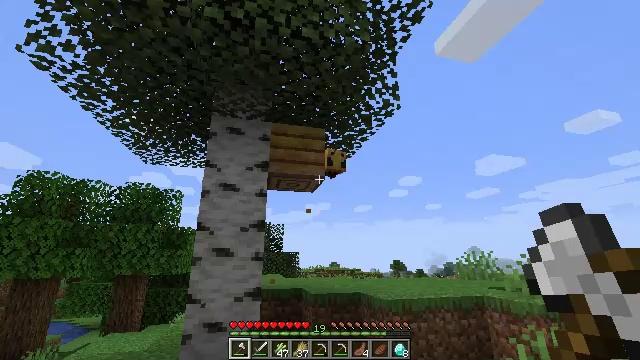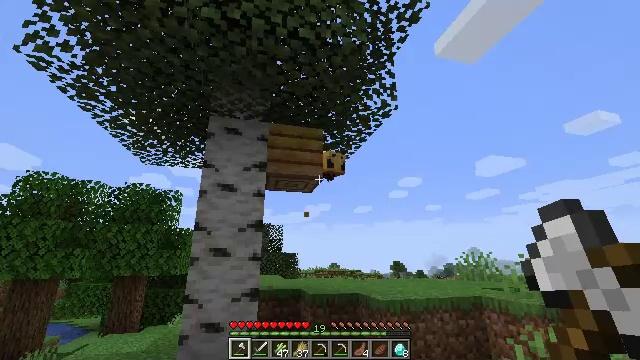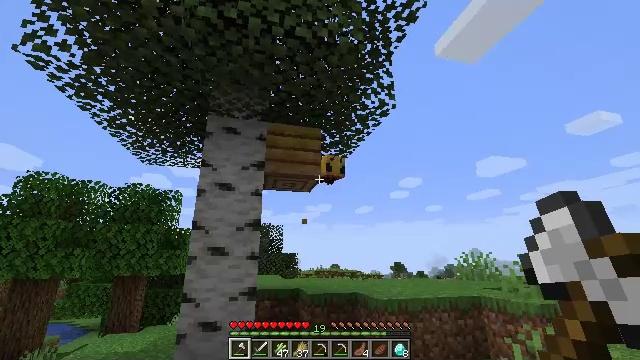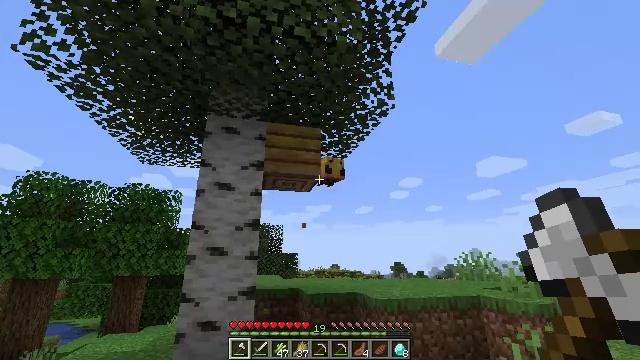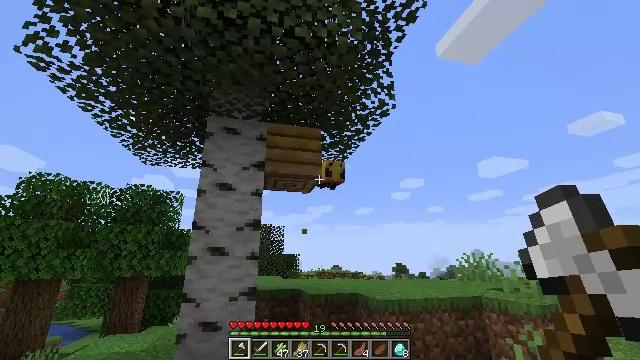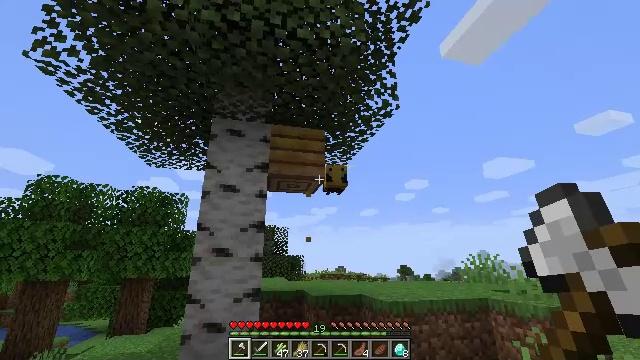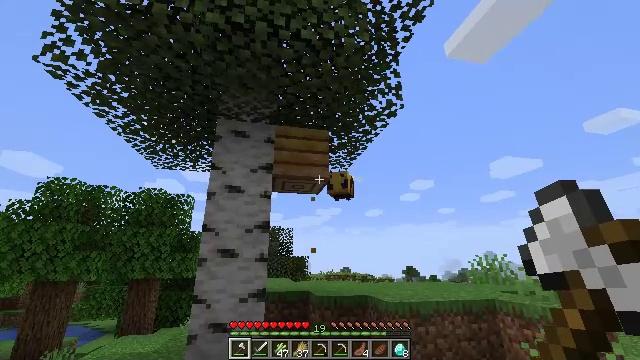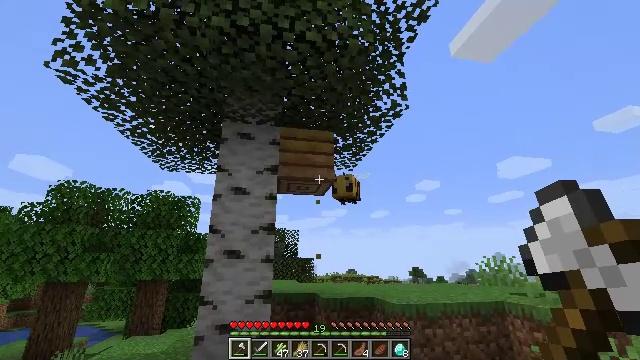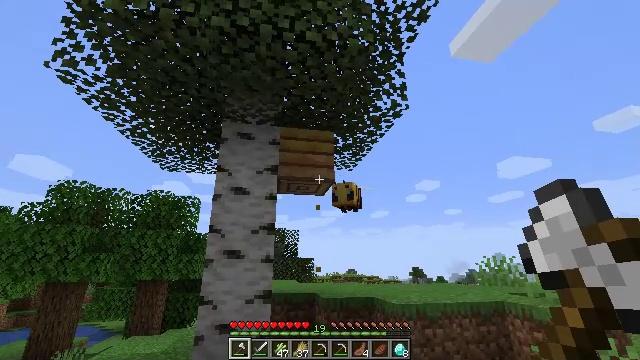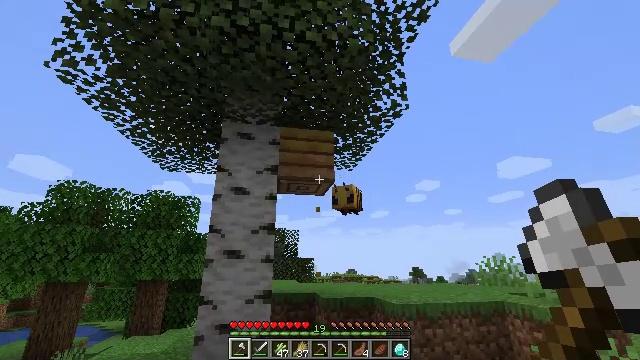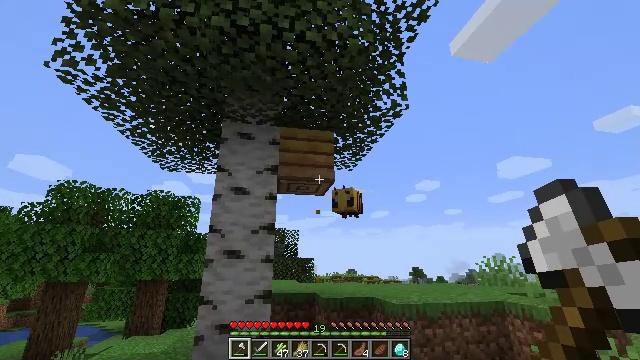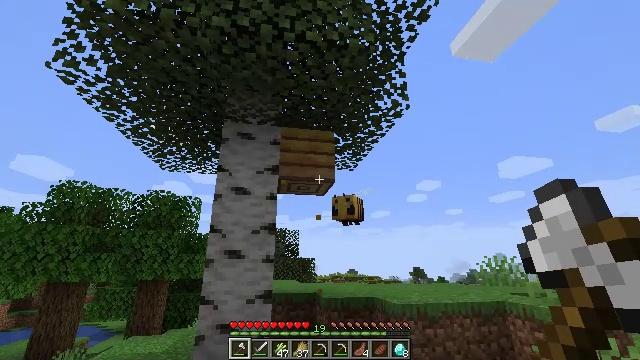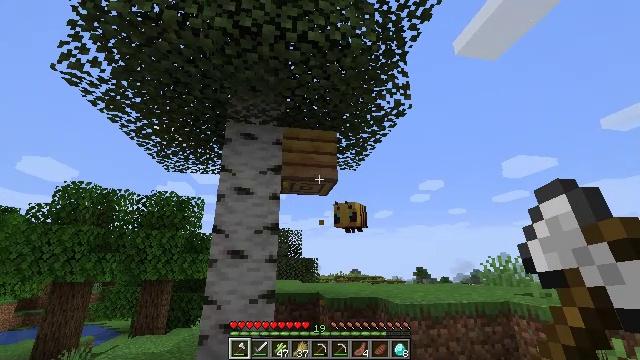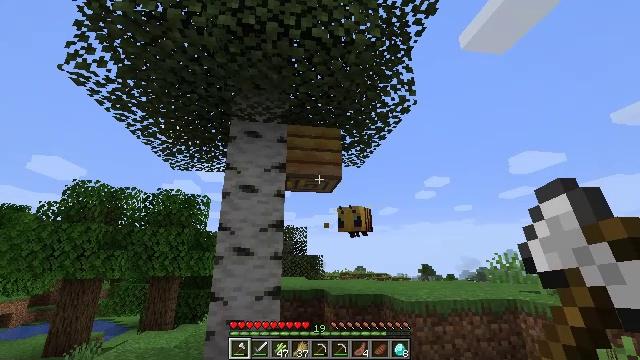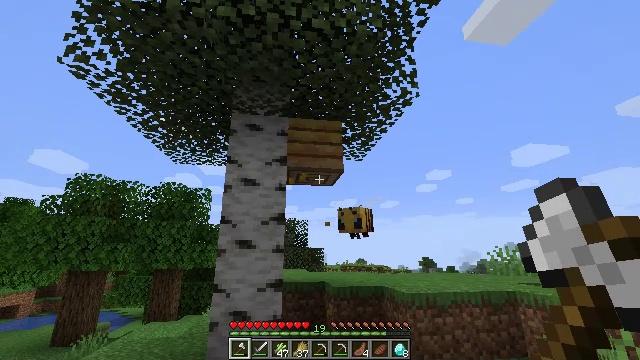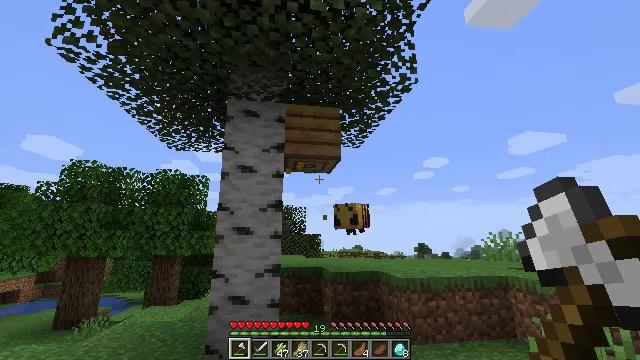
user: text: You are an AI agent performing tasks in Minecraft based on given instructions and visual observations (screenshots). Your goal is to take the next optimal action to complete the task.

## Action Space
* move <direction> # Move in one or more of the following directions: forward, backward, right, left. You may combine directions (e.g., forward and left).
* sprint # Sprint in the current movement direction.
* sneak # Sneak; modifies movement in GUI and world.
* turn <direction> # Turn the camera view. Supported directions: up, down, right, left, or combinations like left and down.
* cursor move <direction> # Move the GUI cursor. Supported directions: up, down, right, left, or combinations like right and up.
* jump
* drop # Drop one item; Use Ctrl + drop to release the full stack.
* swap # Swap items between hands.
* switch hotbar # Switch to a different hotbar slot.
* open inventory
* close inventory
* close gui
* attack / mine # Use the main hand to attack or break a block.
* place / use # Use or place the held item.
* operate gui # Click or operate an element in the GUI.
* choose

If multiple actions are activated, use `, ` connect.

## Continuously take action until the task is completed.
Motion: motion action
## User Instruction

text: Collect the bee nest for honey.
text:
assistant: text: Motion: sprint
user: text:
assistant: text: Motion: sprint
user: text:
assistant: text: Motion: sprint
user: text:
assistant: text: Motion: sprint
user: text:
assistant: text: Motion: sprint
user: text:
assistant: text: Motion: sprint, turn left
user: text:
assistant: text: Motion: sprint, turn left
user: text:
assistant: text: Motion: sprint
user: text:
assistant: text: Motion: no_op
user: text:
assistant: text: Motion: no_op
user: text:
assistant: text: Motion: no_op
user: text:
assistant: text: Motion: no_op
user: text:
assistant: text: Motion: turn left
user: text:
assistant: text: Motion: turn down
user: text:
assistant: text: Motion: turn down
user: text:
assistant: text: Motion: no_op
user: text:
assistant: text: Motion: turn right and down
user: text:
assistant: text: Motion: turn right and down
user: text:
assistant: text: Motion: turn right and down
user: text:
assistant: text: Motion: turn right and down
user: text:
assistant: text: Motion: turn down
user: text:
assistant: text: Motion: turn down
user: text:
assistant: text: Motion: turn down
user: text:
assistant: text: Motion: no_op
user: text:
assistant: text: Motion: no_op
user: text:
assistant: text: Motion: no_op
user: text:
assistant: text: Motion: no_op
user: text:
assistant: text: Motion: no_op
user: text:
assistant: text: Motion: no_op
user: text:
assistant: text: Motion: no_op